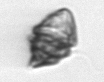
Label: Kryptoperidinium_triquetrum